Interaction volume radius: 5 \u00c5
Interaction volume height: 20 \u00c5
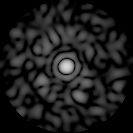
Disorder parameter: 0.8133